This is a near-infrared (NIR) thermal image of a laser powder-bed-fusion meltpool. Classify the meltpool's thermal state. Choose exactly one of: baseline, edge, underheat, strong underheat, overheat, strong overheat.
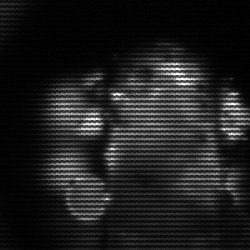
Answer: strong underheat